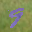
Label: 9